Aerial crown-view tile of a tropical tree (Barro Colorado Island, Panama), acquired 20240918:
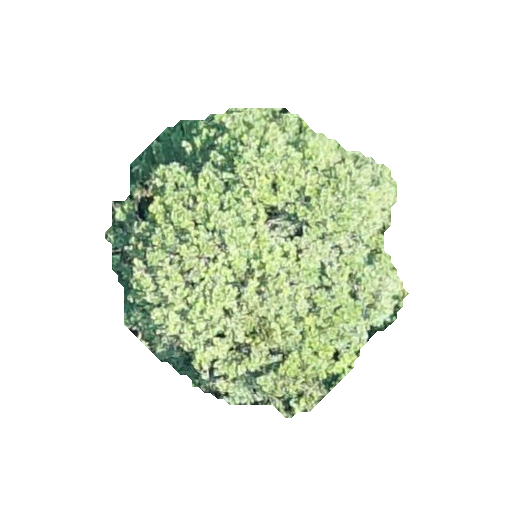
Species: Simarouba amara
GBIF accepted scientific name: Simarouba amara
Crown area: 104.739 m²